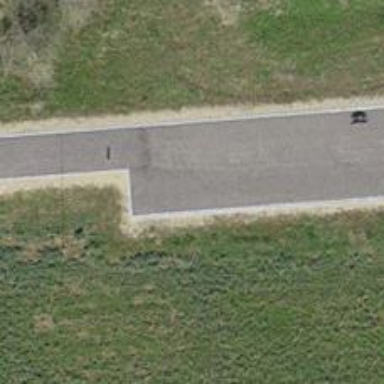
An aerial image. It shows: Bollard.